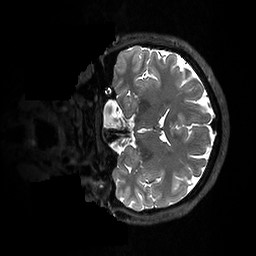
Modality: T2w
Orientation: coronal
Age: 31
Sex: female
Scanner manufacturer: ge
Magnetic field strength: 3 T
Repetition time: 3.202 s
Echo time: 0.0669 s